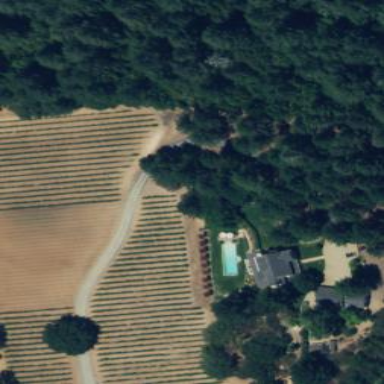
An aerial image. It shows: Vineyard growing wine grapes.